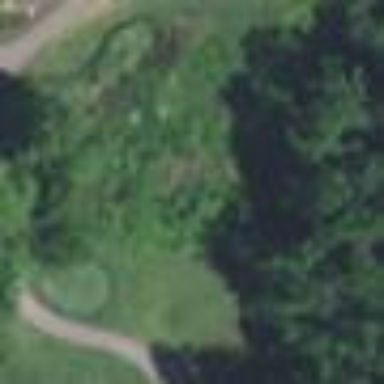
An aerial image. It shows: Water hazard on golf course. The hazard is natural water feature.